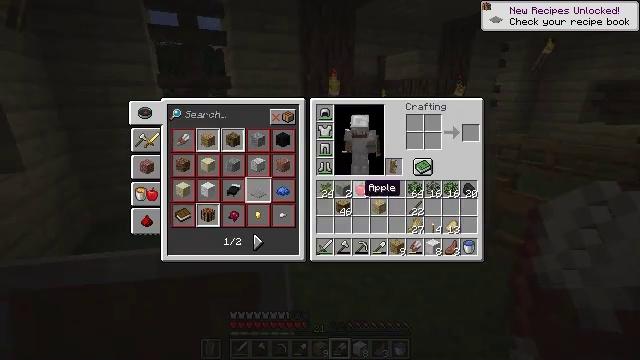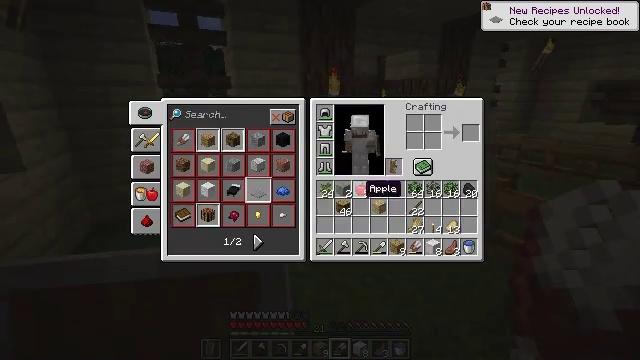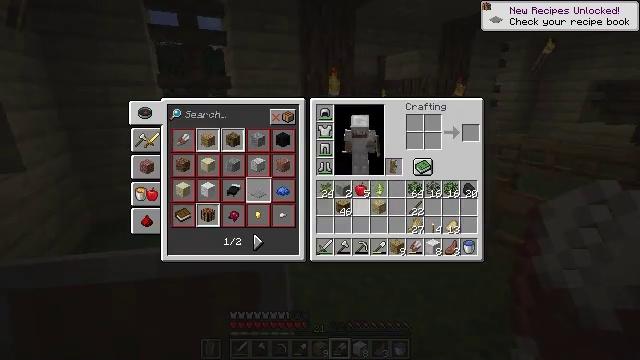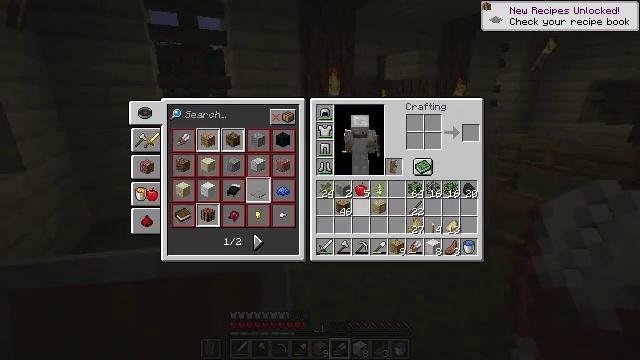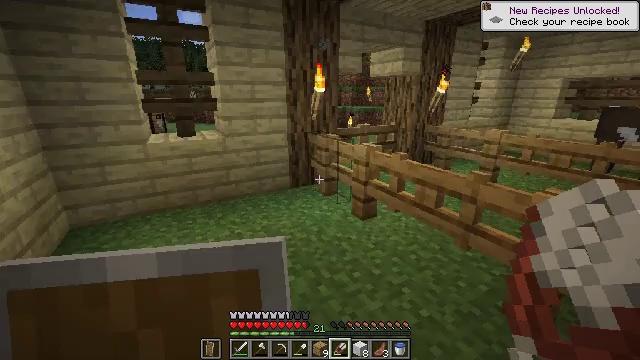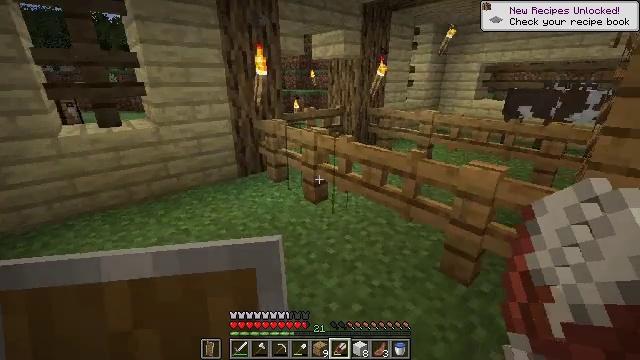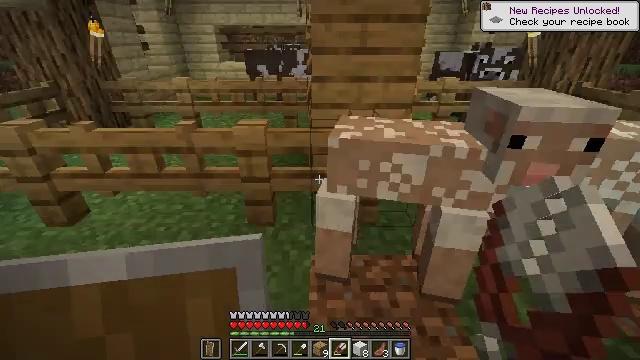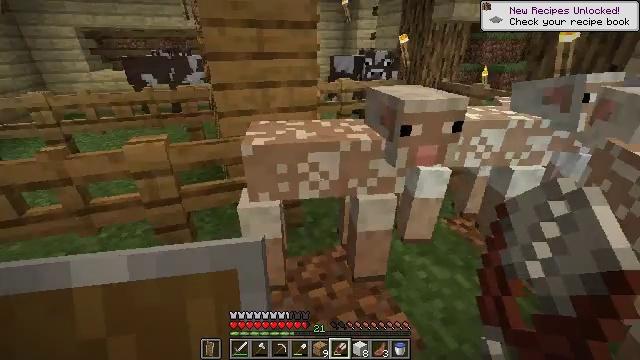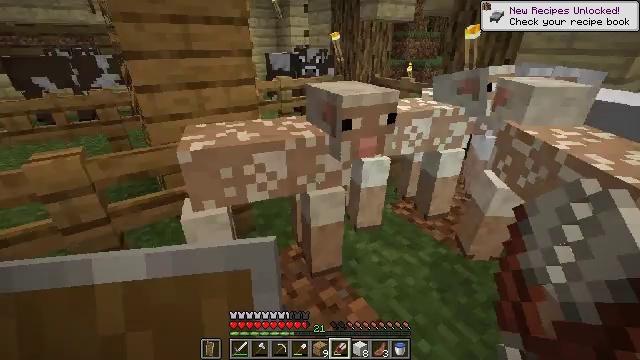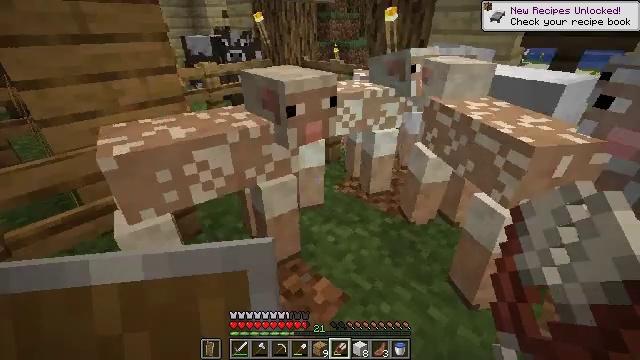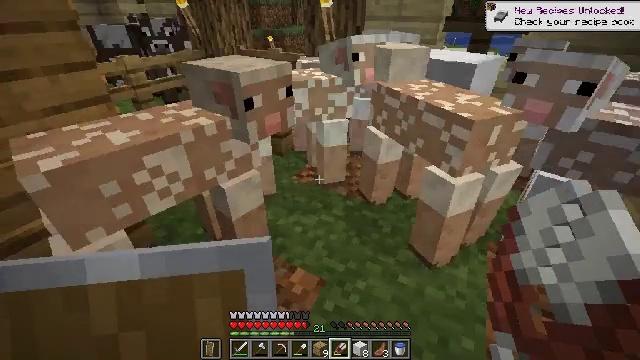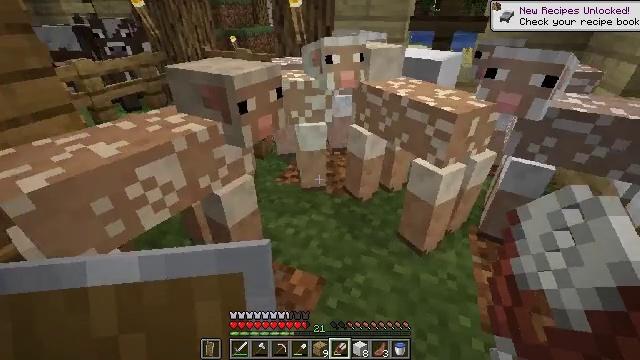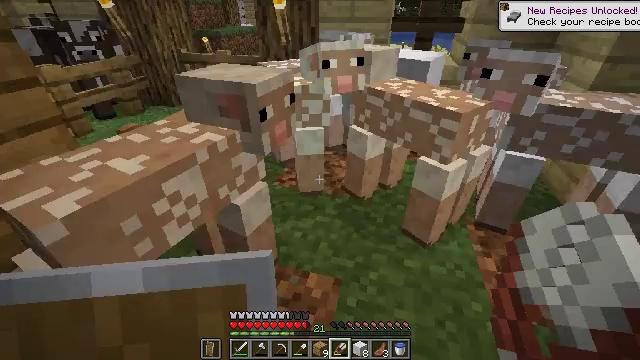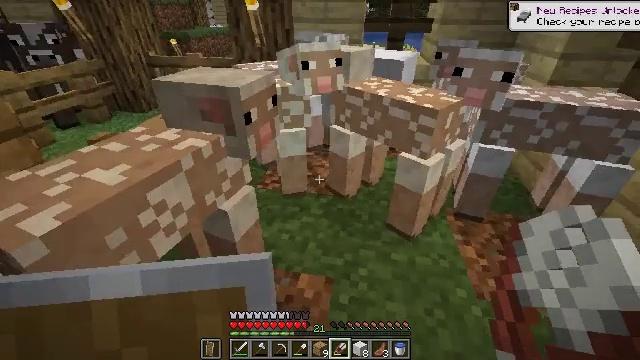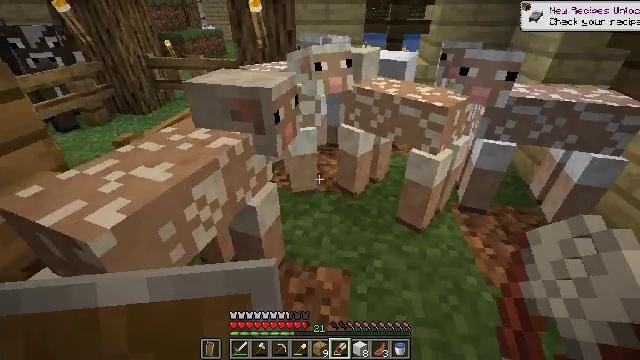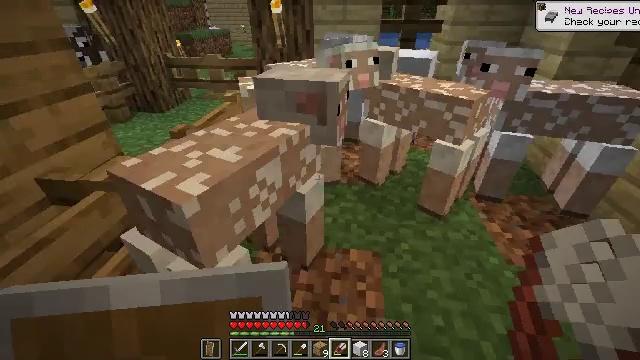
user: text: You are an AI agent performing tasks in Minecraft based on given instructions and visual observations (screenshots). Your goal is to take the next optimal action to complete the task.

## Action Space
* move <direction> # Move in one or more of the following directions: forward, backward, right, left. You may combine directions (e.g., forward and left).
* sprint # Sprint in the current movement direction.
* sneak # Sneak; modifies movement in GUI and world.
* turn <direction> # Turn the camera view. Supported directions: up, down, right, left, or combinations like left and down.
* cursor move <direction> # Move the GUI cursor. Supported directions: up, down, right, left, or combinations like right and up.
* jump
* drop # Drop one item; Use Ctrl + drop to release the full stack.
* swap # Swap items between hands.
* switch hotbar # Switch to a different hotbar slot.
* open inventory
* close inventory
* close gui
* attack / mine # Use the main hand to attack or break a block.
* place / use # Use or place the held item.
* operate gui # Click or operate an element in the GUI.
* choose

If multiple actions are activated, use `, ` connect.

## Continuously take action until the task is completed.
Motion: motion action
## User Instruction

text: Use your crafting table to make a white carpet.
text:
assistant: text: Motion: no_op
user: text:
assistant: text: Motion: no_op
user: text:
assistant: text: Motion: no_op
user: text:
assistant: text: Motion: cursor move right, close inventory
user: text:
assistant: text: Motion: turn right and down, close inventory
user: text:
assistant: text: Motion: turn right and down, close inventory
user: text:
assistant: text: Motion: turn right
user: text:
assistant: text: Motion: turn right
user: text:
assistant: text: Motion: move left, turn right and down
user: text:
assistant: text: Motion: move left, turn right and down
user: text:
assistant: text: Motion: move left, turn right
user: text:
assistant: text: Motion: move left, turn right
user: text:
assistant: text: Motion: move back and move left, turn right
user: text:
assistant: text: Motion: move back and move left, turn right
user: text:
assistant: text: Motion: move back and move left
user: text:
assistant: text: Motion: move back and move left
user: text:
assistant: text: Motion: move back and move left
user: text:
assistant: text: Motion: move back
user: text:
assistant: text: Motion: move back
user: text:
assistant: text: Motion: turn right and up
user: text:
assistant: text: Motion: turn right and up
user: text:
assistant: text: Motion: turn right and up
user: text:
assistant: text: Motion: turn up
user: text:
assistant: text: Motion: turn left
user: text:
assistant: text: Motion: turn left and down
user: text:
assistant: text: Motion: turn left and down
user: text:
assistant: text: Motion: turn left and down
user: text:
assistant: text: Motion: turn left
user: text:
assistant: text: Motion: turn left and down
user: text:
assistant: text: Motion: turn left